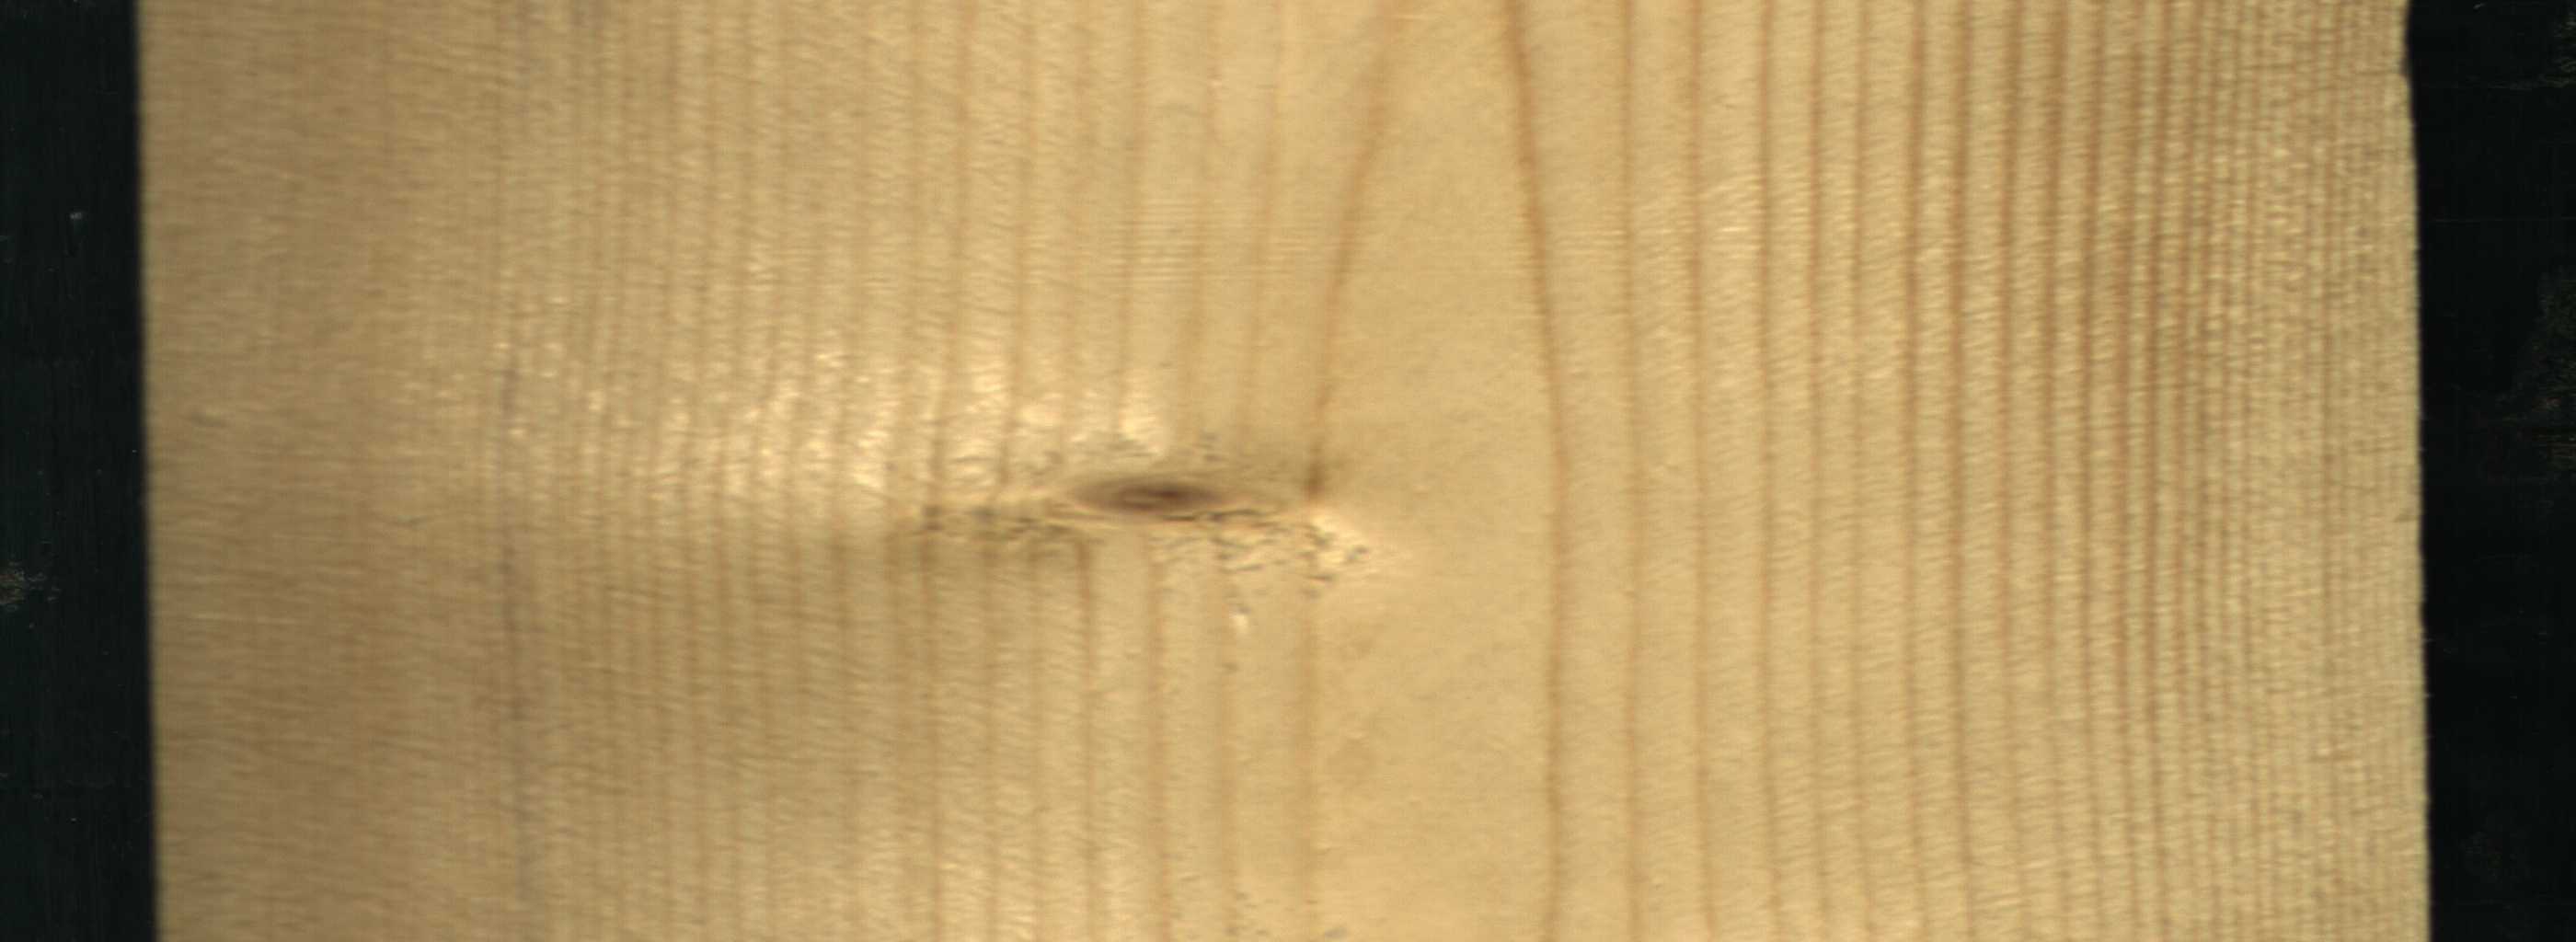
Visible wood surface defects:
Live_Knot